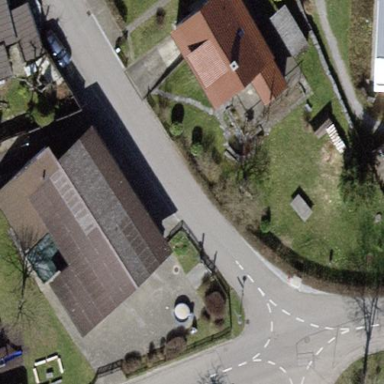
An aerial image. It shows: Gabled roof kindergarten building.